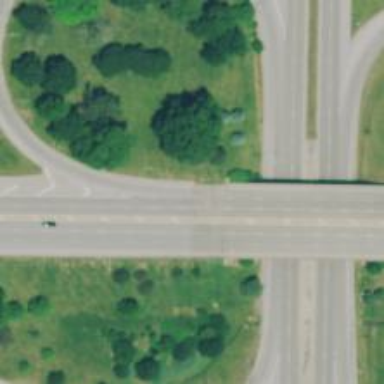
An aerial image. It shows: Motorway junction.